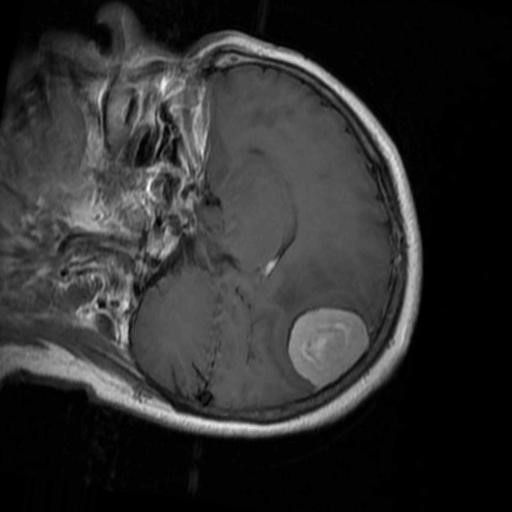
Label: brain_menin